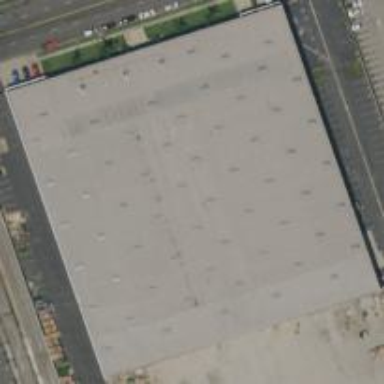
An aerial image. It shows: Warehouse building.